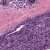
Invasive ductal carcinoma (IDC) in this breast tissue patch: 0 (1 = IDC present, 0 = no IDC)